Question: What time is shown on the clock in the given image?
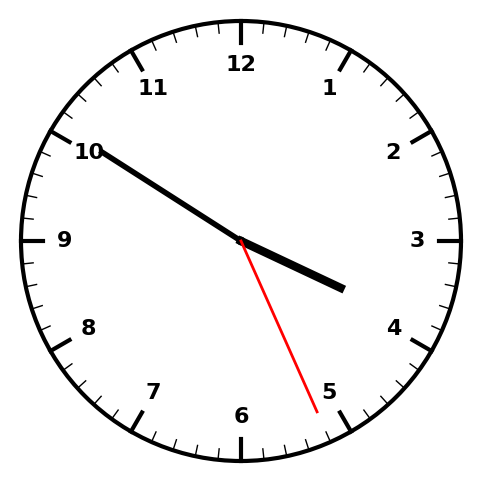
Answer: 03:50:26